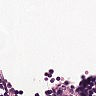
Metastatic tissue present: no